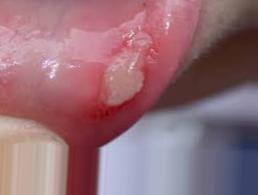
Condition: Mouth Ulcer